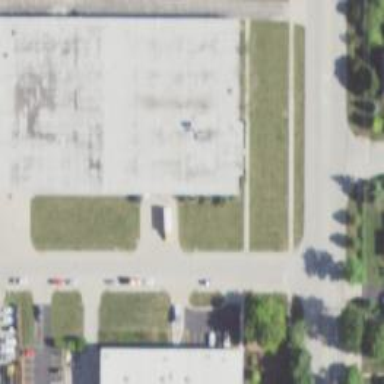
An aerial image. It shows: Industrial building.